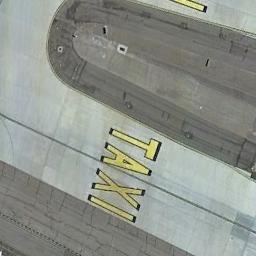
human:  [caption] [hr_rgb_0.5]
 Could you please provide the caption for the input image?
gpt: The runway with four yellow letters is a taxiway .

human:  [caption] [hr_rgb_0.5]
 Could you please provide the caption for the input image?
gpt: The runway is on the bare land .

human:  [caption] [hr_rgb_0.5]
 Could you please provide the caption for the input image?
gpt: The runways are marked with letters .

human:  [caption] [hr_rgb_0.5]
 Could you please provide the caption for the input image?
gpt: Next to the runway is a concrete floor with a yellow 'TAXI' sign on the runway .

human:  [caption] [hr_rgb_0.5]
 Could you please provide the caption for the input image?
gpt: There are some yellow marks on the runway .